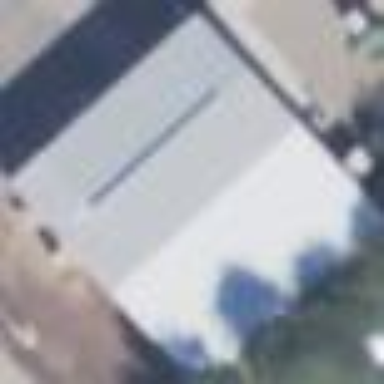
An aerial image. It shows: Building.